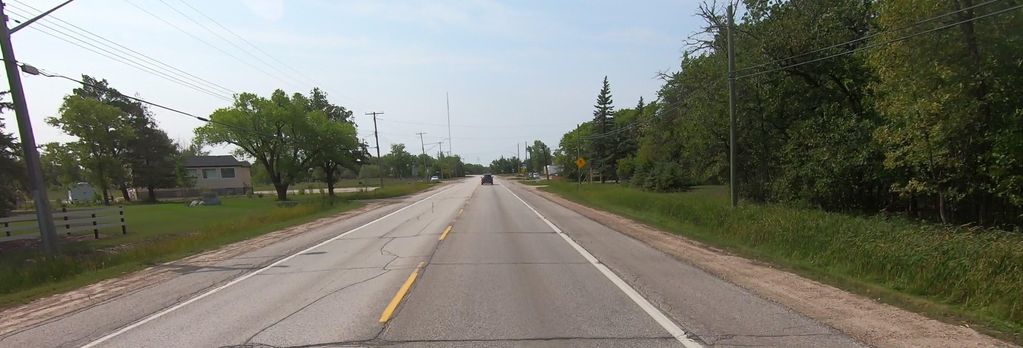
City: winnipeg